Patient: sex M, age 71
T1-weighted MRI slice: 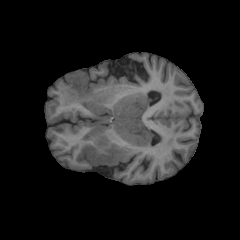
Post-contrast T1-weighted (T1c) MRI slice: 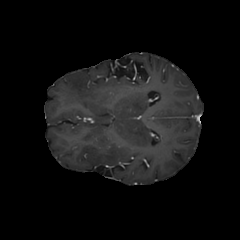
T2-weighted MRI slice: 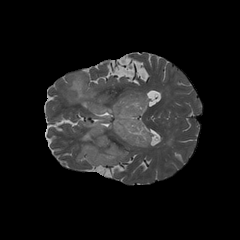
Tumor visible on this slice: yes
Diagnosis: Astrocytoma, IDH-wildtype
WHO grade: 2